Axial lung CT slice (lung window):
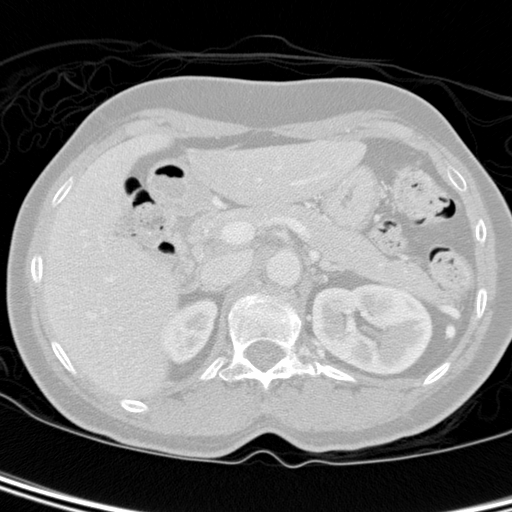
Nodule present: no